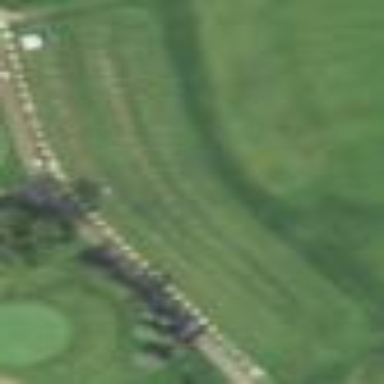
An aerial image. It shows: Golf tee on grassy land.